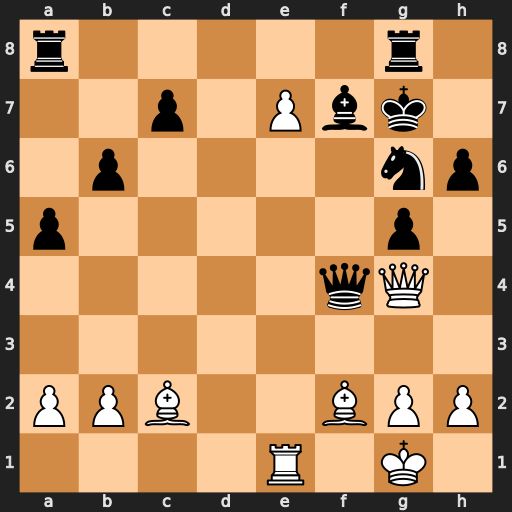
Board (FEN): r5r1/2p1Pbk1/1p4np/p5p1/5qQ1/8/PPB2BPP/4R1K1
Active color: w
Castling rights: -
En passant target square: -
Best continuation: Bd4+ Kh7 Rf1